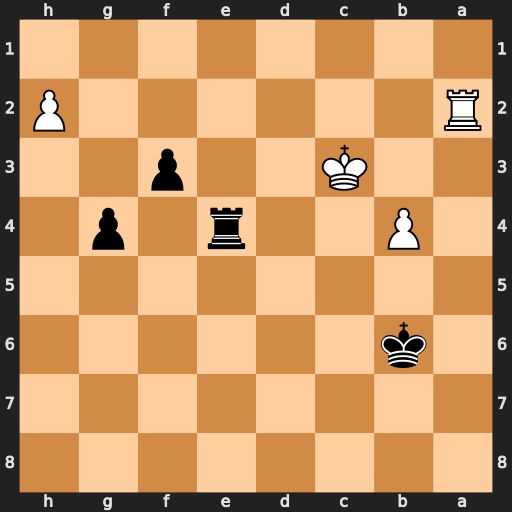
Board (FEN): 8/8/1k6/8/1P2r1p1/2K2p2/R6P/8
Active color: b
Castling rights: -
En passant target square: -
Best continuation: Re3+ Kd4 Re2